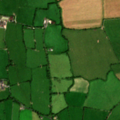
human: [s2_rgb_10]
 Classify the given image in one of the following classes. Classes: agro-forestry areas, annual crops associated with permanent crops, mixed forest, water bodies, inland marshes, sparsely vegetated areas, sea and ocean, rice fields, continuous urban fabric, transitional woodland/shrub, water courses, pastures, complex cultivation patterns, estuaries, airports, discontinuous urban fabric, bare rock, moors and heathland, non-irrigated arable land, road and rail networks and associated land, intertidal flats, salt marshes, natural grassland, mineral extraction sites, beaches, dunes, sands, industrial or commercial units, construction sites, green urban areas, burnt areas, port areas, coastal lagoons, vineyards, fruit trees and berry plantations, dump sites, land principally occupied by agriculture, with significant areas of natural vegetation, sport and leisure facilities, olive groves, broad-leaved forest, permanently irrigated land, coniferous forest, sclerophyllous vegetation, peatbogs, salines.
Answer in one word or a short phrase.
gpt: pastures